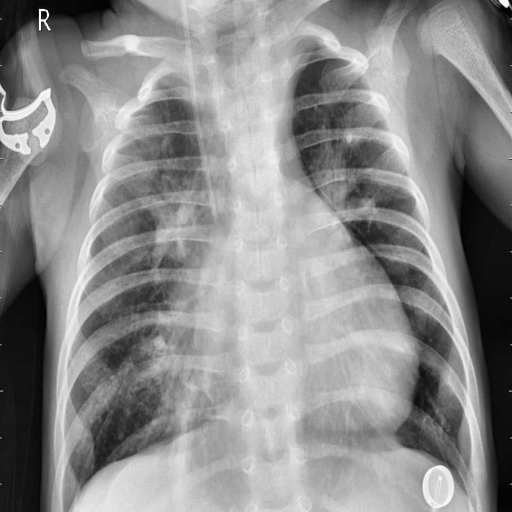
Finding: PNEUMONIA